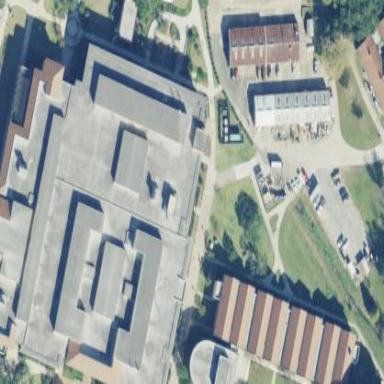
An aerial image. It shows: University building.